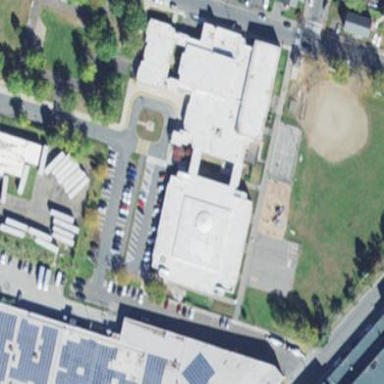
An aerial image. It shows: School.